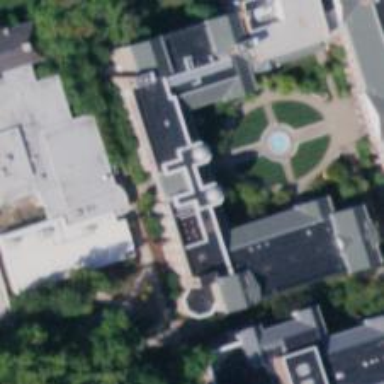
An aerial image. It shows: Observatory.